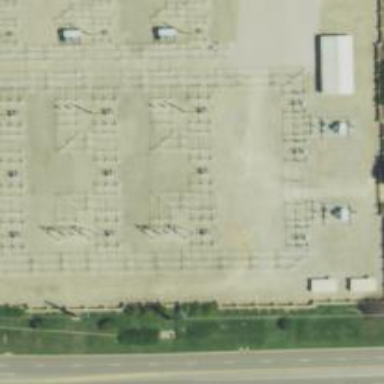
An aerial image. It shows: Switch for power supply.